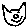
Label: cat